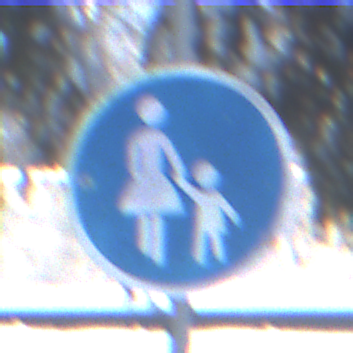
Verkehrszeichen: Gehweg
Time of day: MorningAfternoon
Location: Outdoor (Nature)
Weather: Clear
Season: Winter
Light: Natural